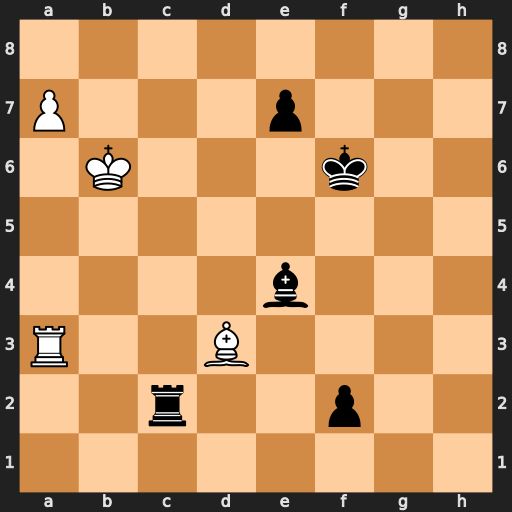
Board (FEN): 8/P3p3/1K3k2/8/4b3/R2B4/2r2p2/8
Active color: w
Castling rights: -
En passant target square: -
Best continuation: Bxc2 f1=Q Bxe4 Qf2+ Kc6